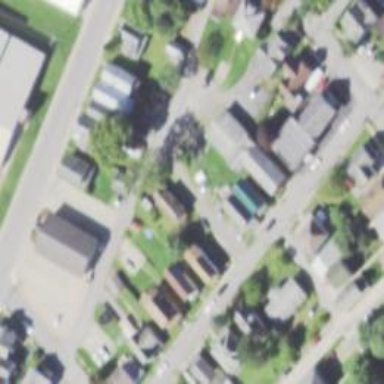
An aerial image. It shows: Alleyway designated as service road.